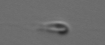
Label: flagellate_morphotype3